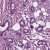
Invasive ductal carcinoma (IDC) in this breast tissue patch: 1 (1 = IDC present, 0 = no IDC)